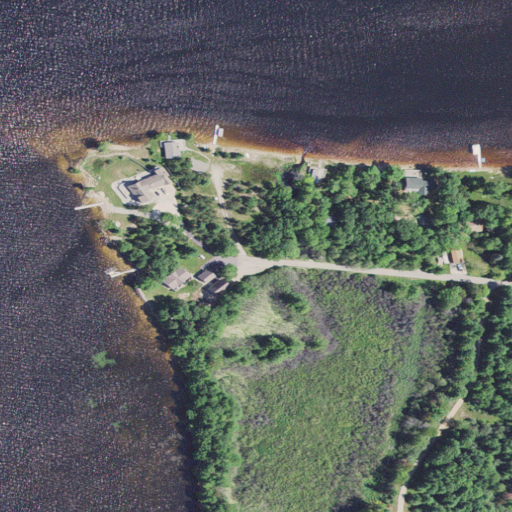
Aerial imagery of cape in Michigan named Squaw Point containing open water, woody wetlands, barren land, open development, low intensity development, medium intensity development, mixed forest, and herbaceous wetlands